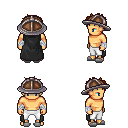
a pixel art fantasy rpg character, male body template, human, tanned skin, black cape, white pants, brunette bedhead hairstyle, chain helm, white cloth bandages, white slippers, four views (front, back, left, right), 2x2 character sprite sheet, small pixel art, hard edges, no anti-aliasing